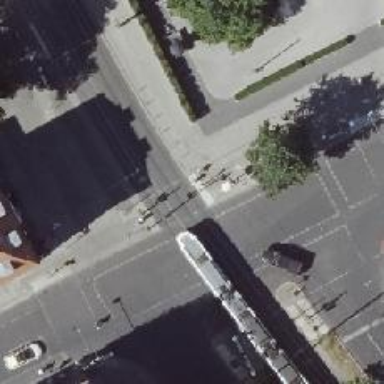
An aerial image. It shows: Tram railway with contact lines for electrification.